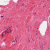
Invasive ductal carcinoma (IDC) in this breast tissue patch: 0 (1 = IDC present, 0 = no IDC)